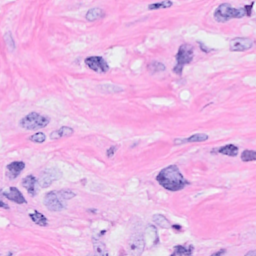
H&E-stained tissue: Breast